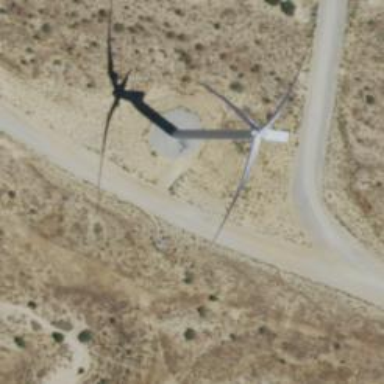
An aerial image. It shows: Wind generator in the form of horizontal axis wind turbine.